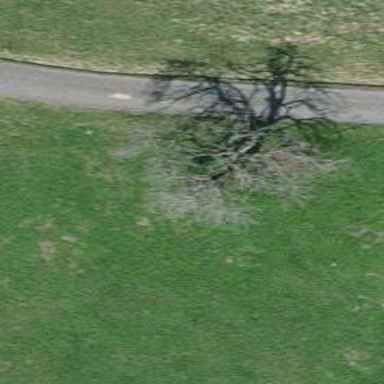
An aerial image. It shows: Broadleaved tree with lush leaves.